Question: I have a data file that looks like this:

I want to make the first column into a key and the values that come after the key into values of a dictionary.
This is the code I used but it didn't give me what I wanted.
'''
with open('data.txt', 'r') as f:
...:
...: for line in f:
...: items = line.split()
...: key, values = items[0], items[1:]
...: my_dict[int(key)] = values
'''
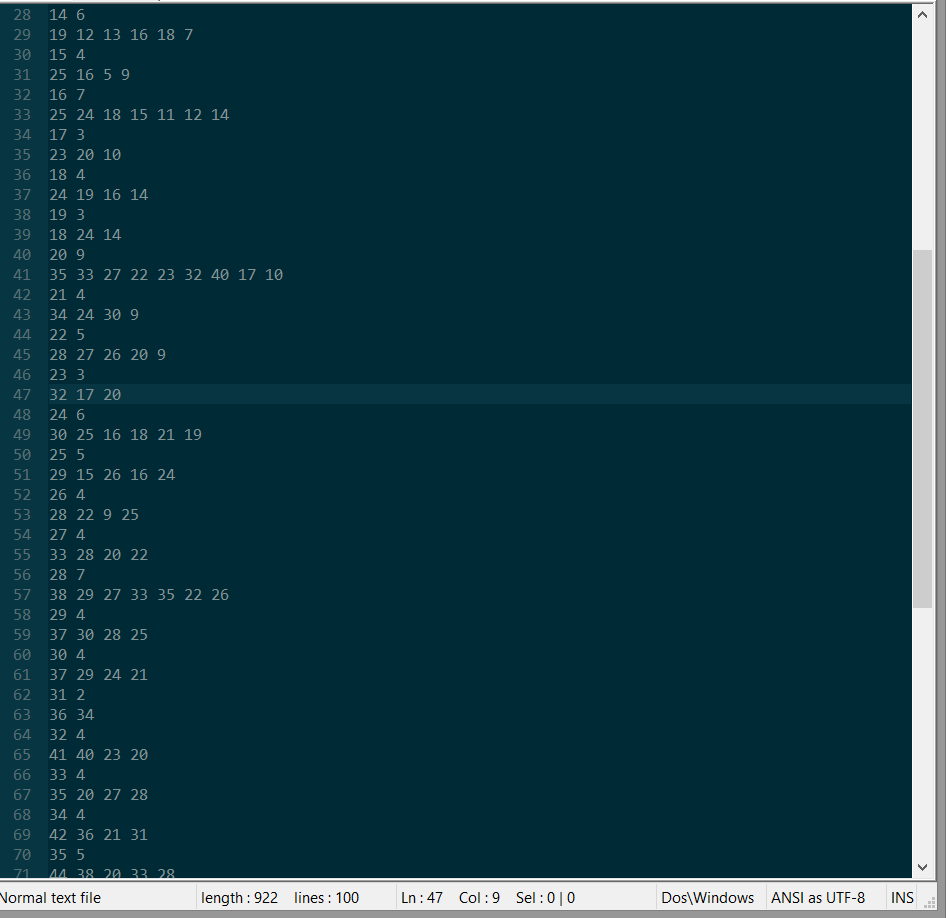
Answer: Assuming you're trying to concatenate additional values from lines with the same key instead of overwriting them, you could use:
'''
for line in f:
items = line.split()
key, values = int(items[0]), items[1:]
my_dict.setdefault(key, []).extend(values)
'''